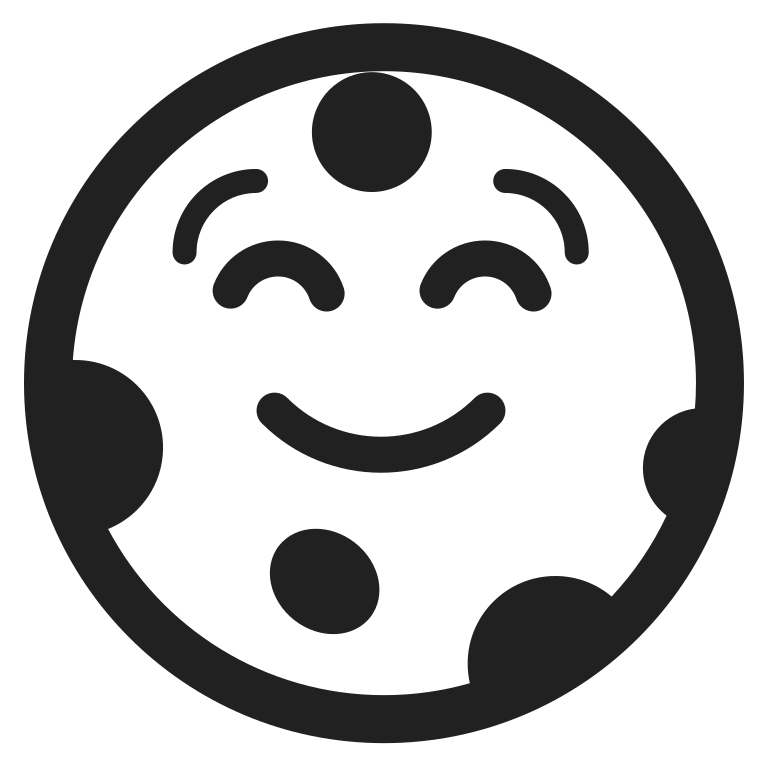
full moon face high contrast